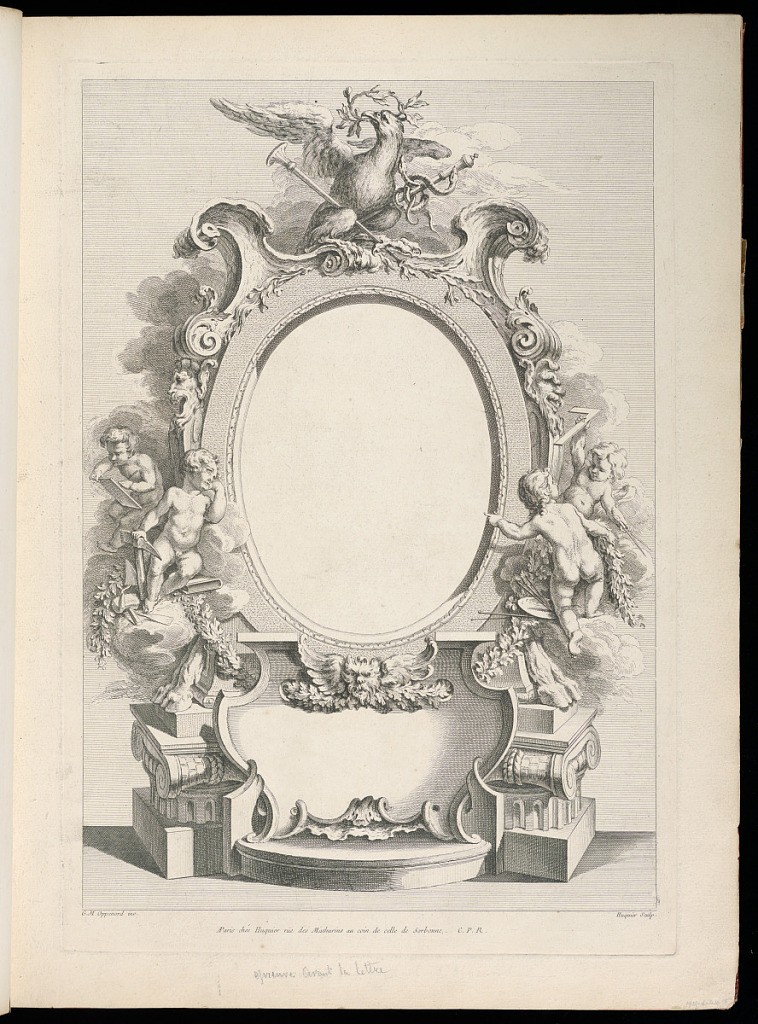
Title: Portrait of Oppenord (Before Portrait and Lettering)
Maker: Gilles-Marie Oppenord, French, 1672–1742
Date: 1749-1761
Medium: Etching and engraving on laid paper
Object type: Bound print
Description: Architectural cartouche with an empty oval space in the center, reserved for the portrait of Gilles-Marie Oppenord (the portrait of Oppenord is included in plate 1921-6-216-6). At the top of the oval is an eagle with a laurel wreath in its mouth, and a scepter and a horn in its claws. The sides of the frame have scrolls and mascarons, as well as putti with attributes of the arts. At the bottom of the oval is a winged mascaron with garland; below this is a frame for the title (see 1921-6-216-5). The plate is signed